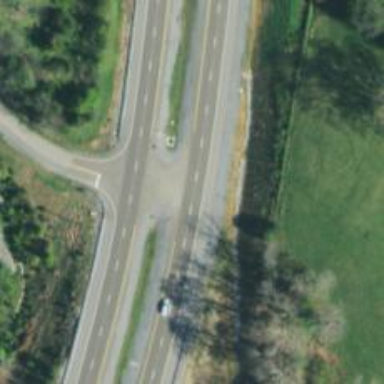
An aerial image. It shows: Trunk link highway.